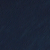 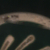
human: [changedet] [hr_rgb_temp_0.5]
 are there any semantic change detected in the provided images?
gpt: An artificial archipelago was made in the sea.